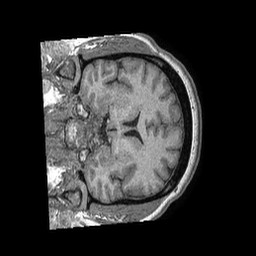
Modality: T1w
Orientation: coronal
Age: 34
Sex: female
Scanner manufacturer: philips
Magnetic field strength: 1.5 T
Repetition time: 0.007679 s
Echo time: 0.003496 s